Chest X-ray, PA view. Patient: 55 years old, sex M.
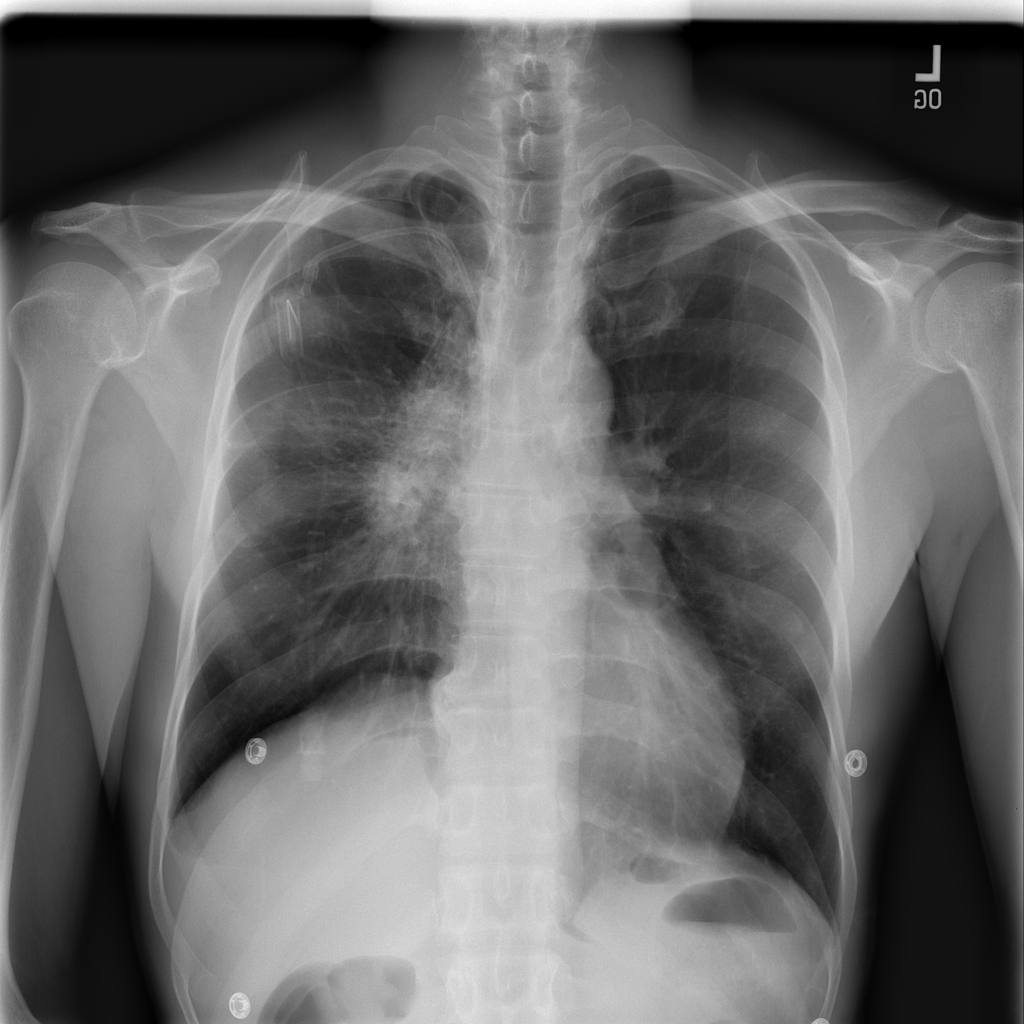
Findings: Mass